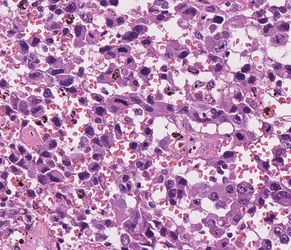
Tumor epithelial tissue: yes
Tumor-associated stroma tissue: no
Normal tissue: no